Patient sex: M
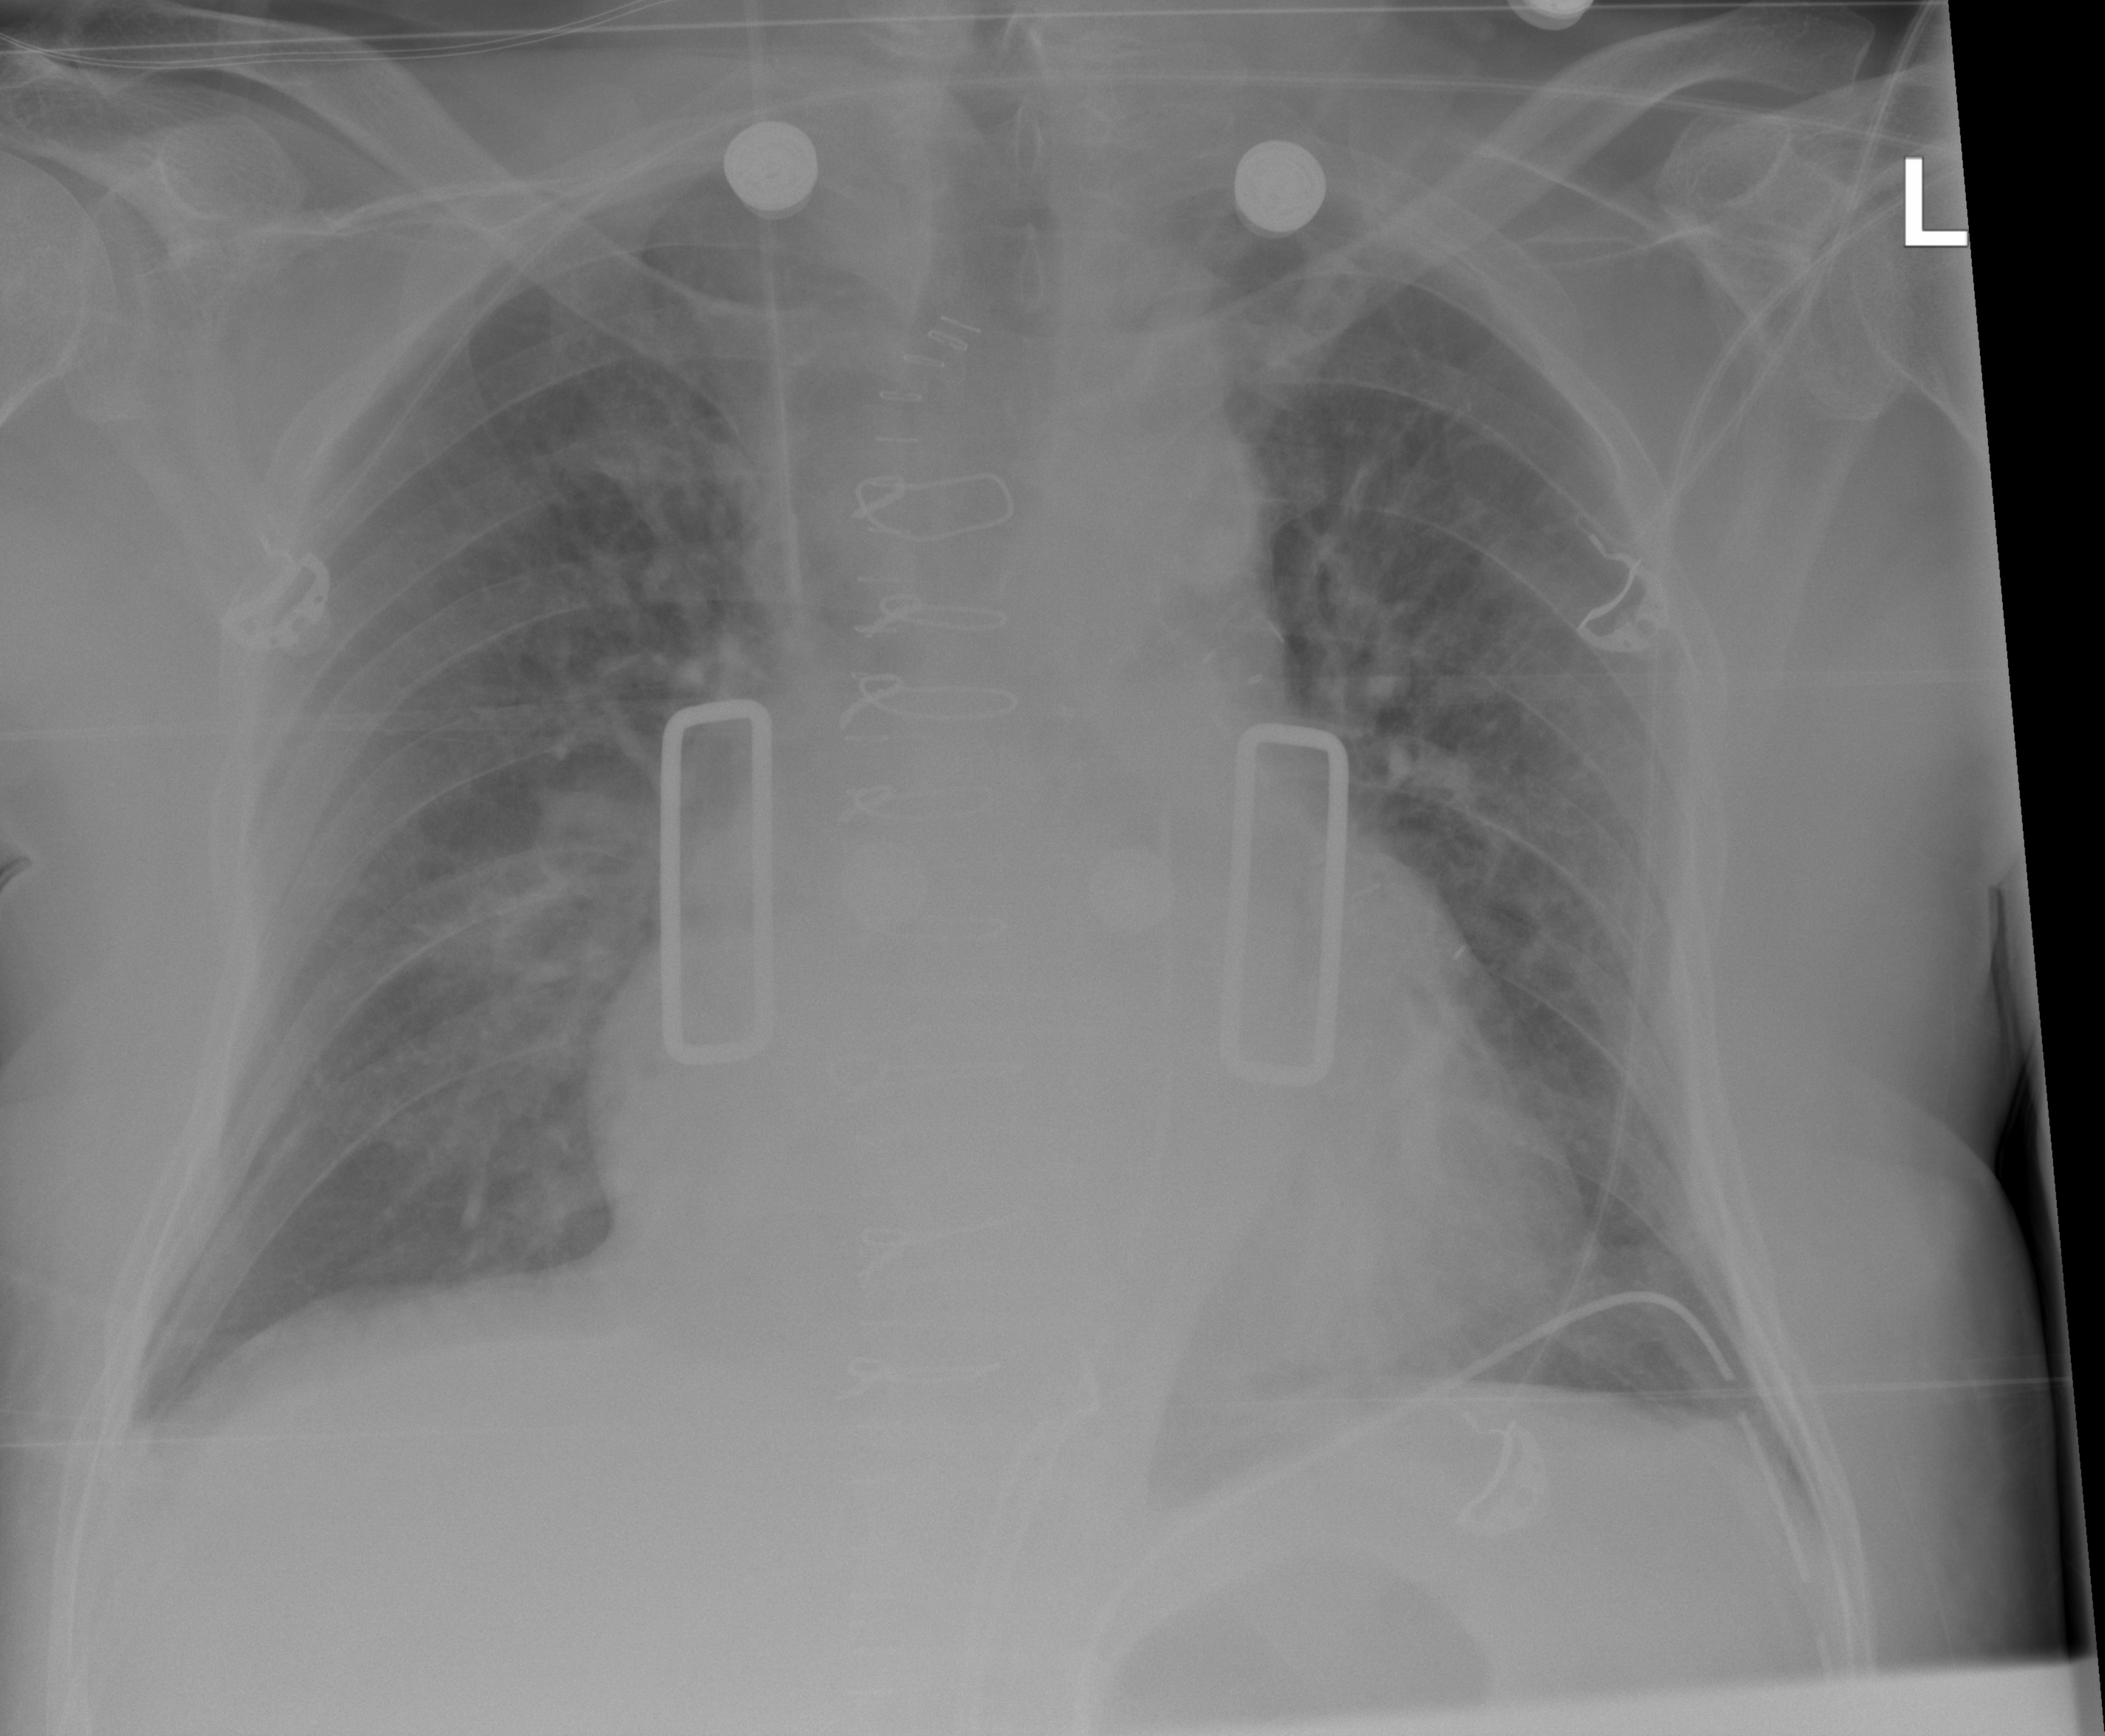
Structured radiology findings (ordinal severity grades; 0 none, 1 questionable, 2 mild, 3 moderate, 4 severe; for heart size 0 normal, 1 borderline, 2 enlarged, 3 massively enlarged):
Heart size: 2
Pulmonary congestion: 2
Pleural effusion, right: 0
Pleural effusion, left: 0
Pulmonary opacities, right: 0
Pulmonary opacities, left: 0
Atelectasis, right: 0
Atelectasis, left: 0